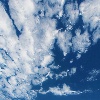
Label: cloud